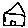
Label: house